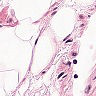
Metastatic tissue present: no